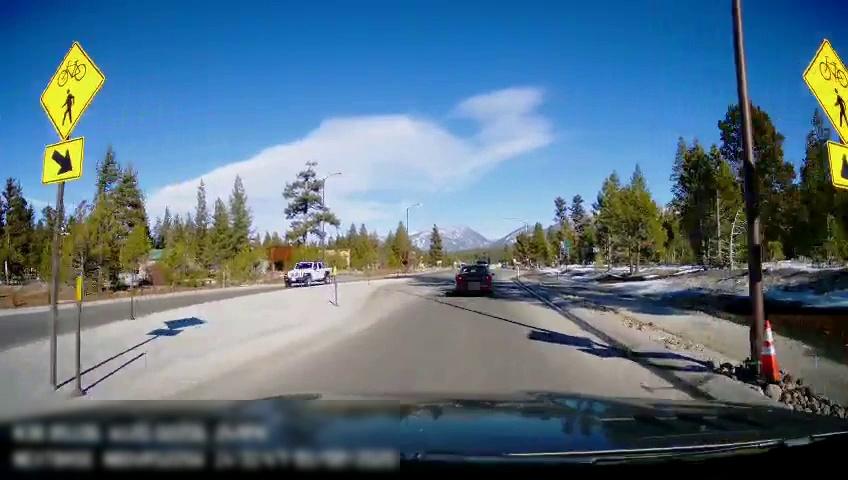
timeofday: Day
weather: Sunny
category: Drivable Space
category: Drivable Space
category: Vehicles | Car
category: Vehicles | SUV
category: Vehicles | Truck
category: Traffic | Signs
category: Traffic | Signs
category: Traffic | Signs
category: Traffic | Signs
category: Traffic | Signs